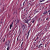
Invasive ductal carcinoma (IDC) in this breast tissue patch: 1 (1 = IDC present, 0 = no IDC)